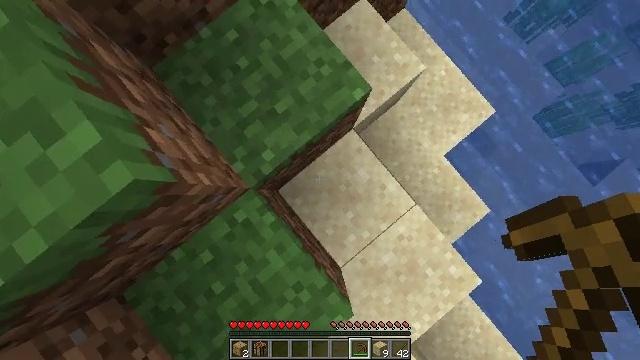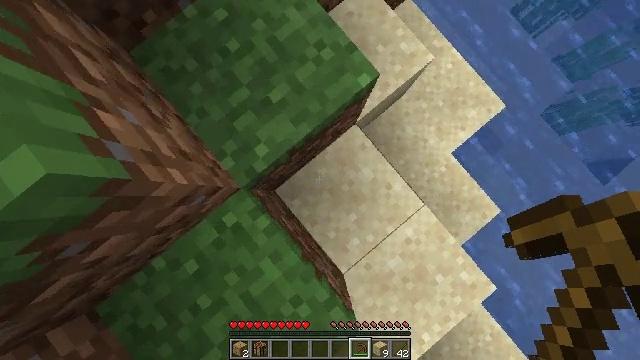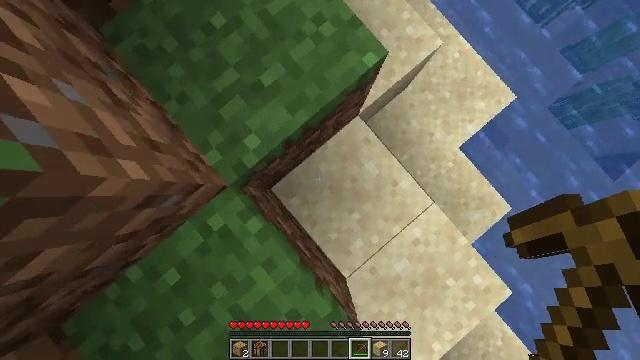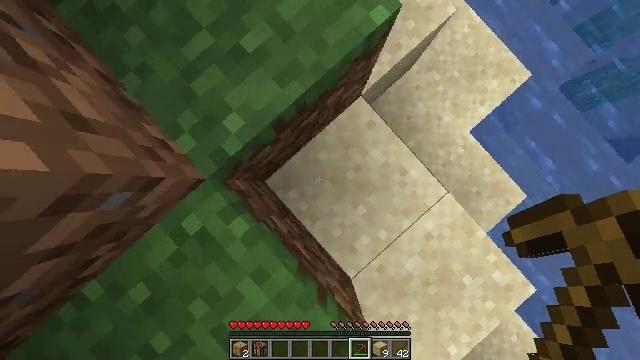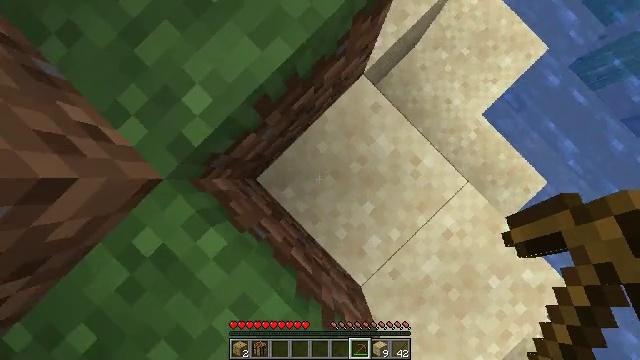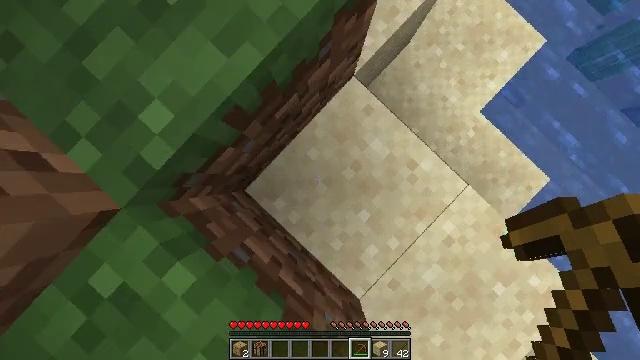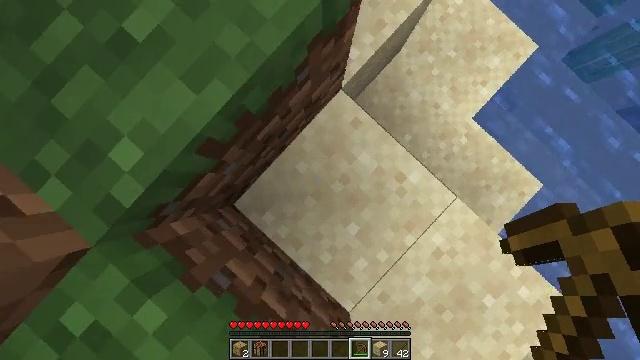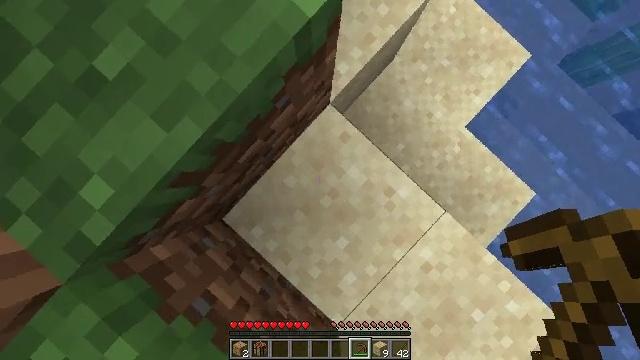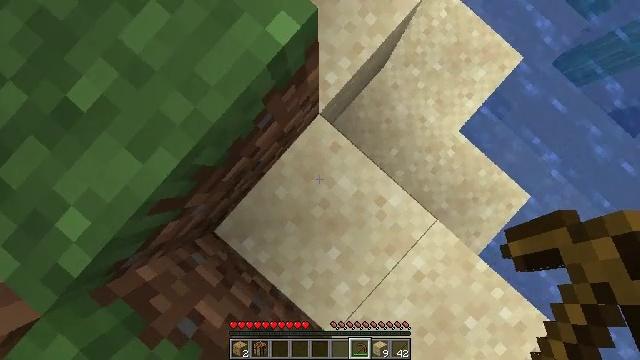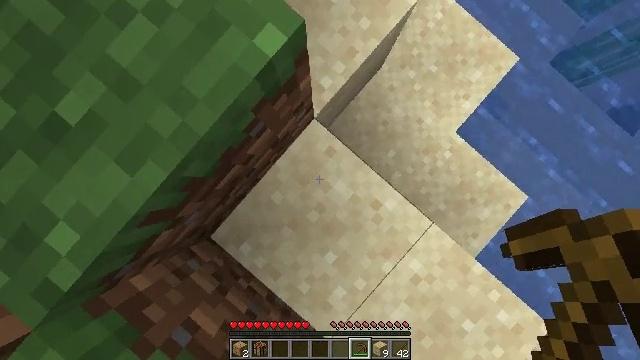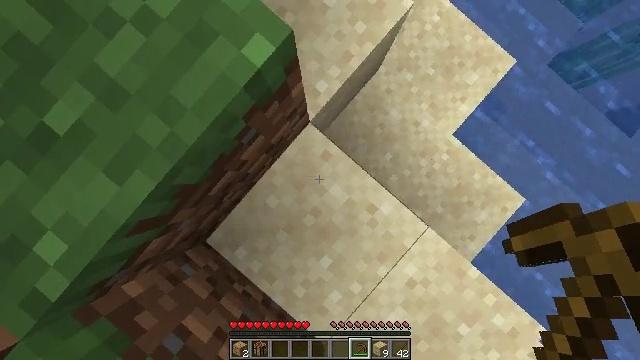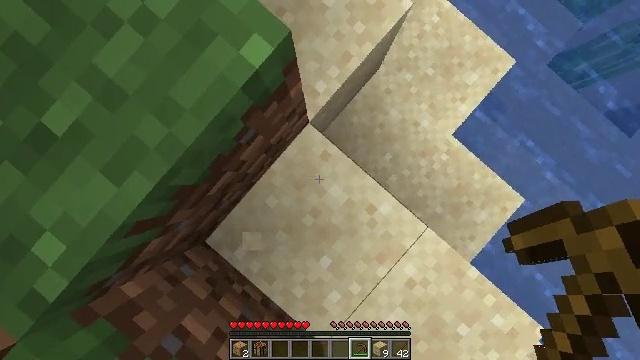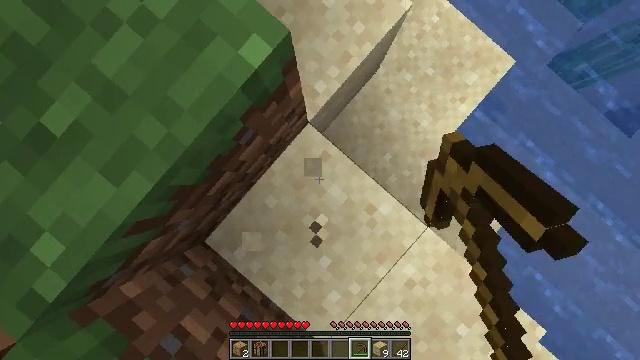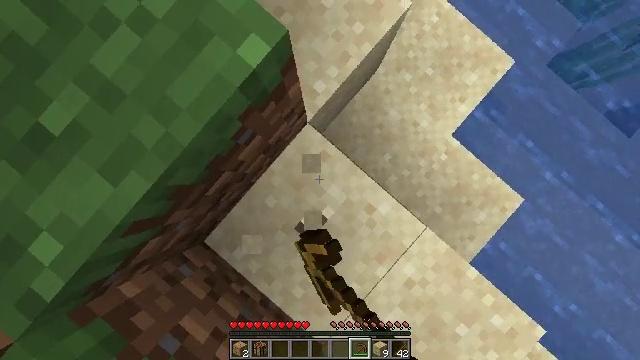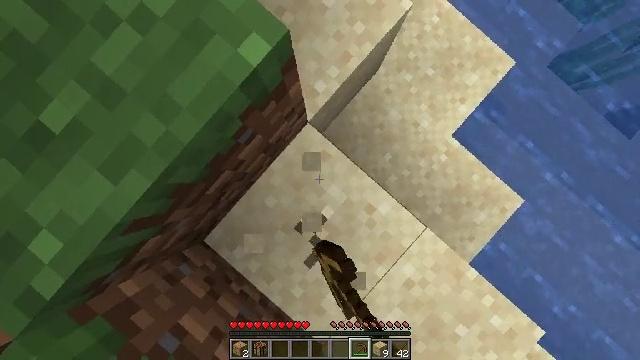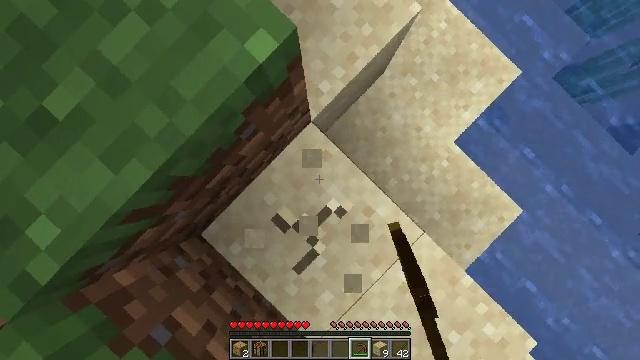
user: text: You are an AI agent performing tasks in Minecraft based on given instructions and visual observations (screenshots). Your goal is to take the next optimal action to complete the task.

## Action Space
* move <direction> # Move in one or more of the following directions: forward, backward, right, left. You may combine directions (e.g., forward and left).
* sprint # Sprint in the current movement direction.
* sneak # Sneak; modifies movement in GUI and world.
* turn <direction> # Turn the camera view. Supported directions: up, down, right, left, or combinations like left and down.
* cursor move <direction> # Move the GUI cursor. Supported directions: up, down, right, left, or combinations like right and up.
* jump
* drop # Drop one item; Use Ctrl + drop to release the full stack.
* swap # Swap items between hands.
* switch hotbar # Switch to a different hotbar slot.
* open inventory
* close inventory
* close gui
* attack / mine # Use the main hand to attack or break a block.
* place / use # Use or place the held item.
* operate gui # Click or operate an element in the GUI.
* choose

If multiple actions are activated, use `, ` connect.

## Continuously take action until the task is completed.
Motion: motion action
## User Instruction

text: Mine sand by the water.
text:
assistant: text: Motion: no_op
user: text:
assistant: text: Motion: no_op
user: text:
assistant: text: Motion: turn right and down
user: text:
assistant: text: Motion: turn right and down
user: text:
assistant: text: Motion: move forward, turn right and down
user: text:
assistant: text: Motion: move forward
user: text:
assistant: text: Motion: move forward
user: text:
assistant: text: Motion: turn right and down
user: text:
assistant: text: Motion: no_op
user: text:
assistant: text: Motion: no_op
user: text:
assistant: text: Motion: attack / mine
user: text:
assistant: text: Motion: attack / mine
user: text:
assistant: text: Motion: attack / mine
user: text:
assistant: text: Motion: attack / mine
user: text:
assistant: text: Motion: turn left and down, attack / mine
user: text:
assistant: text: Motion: turn left and down, attack / mine
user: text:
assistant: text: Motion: turn left and down, attack / mine
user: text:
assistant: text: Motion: attack / mine
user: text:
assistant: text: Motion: attack / mine
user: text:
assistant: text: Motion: attack / mine
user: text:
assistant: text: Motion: turn left, attack / mine
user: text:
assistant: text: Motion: turn left and up, attack / mine
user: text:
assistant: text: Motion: move left, turn left, attack / mine
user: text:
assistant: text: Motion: move left, turn left, attack / mine
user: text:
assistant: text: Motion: move left, attack / mine
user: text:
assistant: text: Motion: turn left and down, attack / mine
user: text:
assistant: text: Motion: turn down, attack / mine
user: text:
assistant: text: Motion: turn down, attack / mine
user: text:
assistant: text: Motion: attack / mine
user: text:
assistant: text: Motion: attack / mine